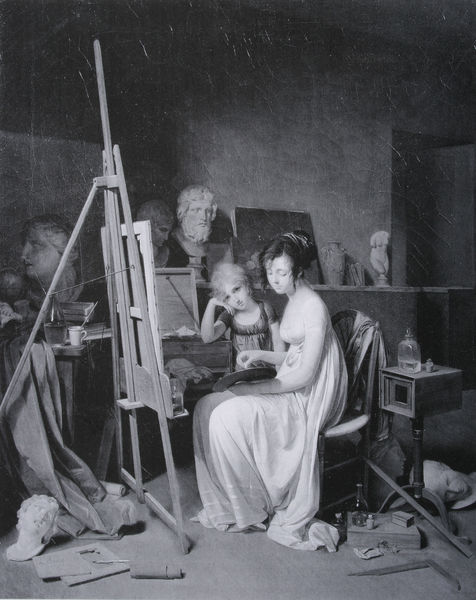
Titel: Atelier einer Künstlerin
Künstler: Louis Léopold Boilly
Standort: Moskau
Institution: Puschkin-Museum für bildende Künste
Schlagwörter: akt, dunkel, gemälde, kopf, mann, schatten, wasser, weiß, frauen, mädchen, busen, frau, frisur, glas, grau, hell, kleid, köpfe, licht, männer, raum, schwarz, stuhl, tisch, tür, zeichnung, zimmer, blick, dame, tuch, malerei, bart, blond, flasche, flaschen, gläser, wand, arme, falten, gesicht, knoten, rahmen, stein, bild, bildnis, herr, innenraum, portrait, porträt, öl, boden, gewand, haare, mantel, sitzend, stoff, tücher, kind, mutter, tochter, brünett, kinder, bilderrahmen, modell, perspektive, zwei, übung, farben, farbe, haarband, langeweile, büste, atelier, malerin, staffelei, tasse, hochsteckfrisur, plastik, aufstützen, selbstporträt, fotografie, photographie, becher, antike, gerät, geschirr, schwarzweiß, selbstbildnis, leinwand, kunst, künstlerin, malen, palette, pinsel, stift, rom, kasten, photo, studien, komode, karaffe, selbstportrait, skulpturen, griechisch, schränkchen, büsten, gips, staffel, empire, lineal, stafelei, gefäße, globus, akademie, beistelltisch, tischlein, unordnung, bildhauer, stifte, winkel, terrakotta, kistchen, bildhauerin, atelierbild, atlier, künsterin, scharzhaarig, k, studienobjekte, nodell, zeichnung biedermeier